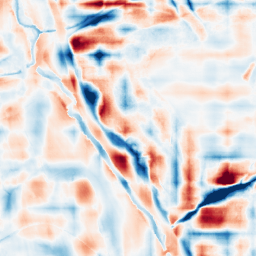
Category: wavelet
Decomposition family: wavelet_reverse_biorthogonal
Decomposition parameters: wavelet: rbio4.4
level: 5
Upsampling method: cubic_catmull_rom
Upsampling parameters: scale: 2
Upsampling scale: 2